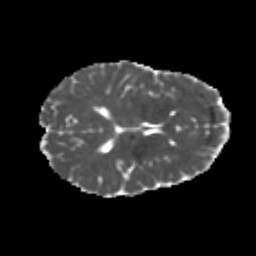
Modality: MD
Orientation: axial
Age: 22
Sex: female
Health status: healthy
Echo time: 0.074 s